Question: As you know, the <URL> returns the current context in the application pipeline.
Also this property is 'static', so logically any changes on that or on its properties should affect the other pipelines.
> A static field identifies exactly one storage location. No matter how
many instances of a class are created, there is only ever one copy of
a static field.
<URL>
How IIS handle this to prevent conflict on the other pipelines and every 'HttpContext.Current' be unique on each pipeline?
For example for two users that already logged into the system, the 'HttpContext.Current.User.Identity.Name' gives the username of the user who sent the request to the server.
ASP.NET Pipeline:

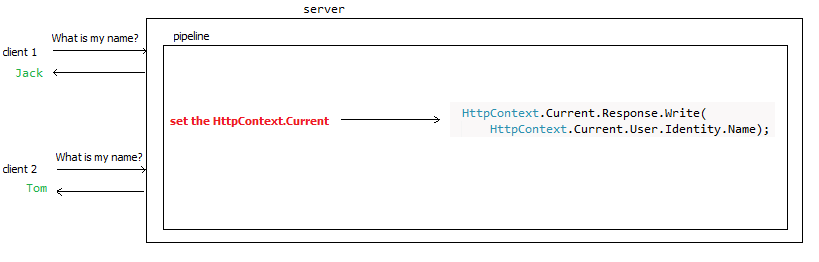
Answer: 'Current' is the property, not field, so it's a static method actually.
This method can return different instances for different threads, and it really does.
If you're developing multithread web application, keep in mind a few things.
1. Don't use ThreadStaticAttribute. It works in Windows and console applications, but it may not work in web applications, since a single request can be handled by different threads, if you use async, await, and Task<T>.
2. Use HttpContext.Current.Items instead of ThreadStaticAttribute. These Items are "static" in each HttpContext.
3. Use SynchronizationContext if you need important settings of HttpContext (regional settings, logged user, and your own HttpContext.Items) after asynchronous calls (if you're not using await).
The reason why you should be careful is a thread pool. It's quite possible that your asynchronous method starts to run in a first thread, continues in a second, and ends in a third. Since each thread has its own copy of the thread static field, you can get unpredictable different values of the field in different locations of your method. 'SynchronizationContext' allows you to return to the initial thread with correct values of regional settings, 'HttpContext.Items', etc. The 'await' operator does it work for you, so you shouldn't care about context, if you're using the 'await' (thanks to @StephenCleary for the correction).
Now for the thread-static fields. When ASP.NET gets a HTTP request, it creates the new instance of 'HttpContext' with empty 'HttpContext.Items' collection. At the same time 'ThreadStatic' fields are initialized already by previous HTTP request. Therefore f.e. a 'Singleton' class, based on a thread-static field may not work properly. It's important both in synchronous and asynchronous methods of a web application.